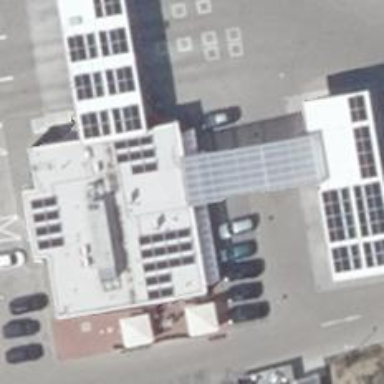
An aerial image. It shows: Fuel station.